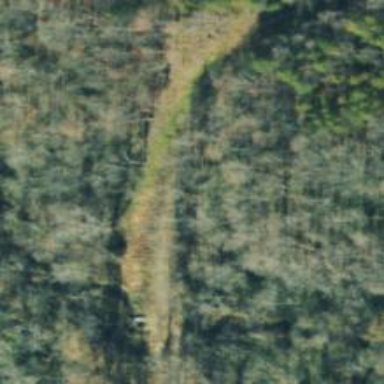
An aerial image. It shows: Abandoned railway.